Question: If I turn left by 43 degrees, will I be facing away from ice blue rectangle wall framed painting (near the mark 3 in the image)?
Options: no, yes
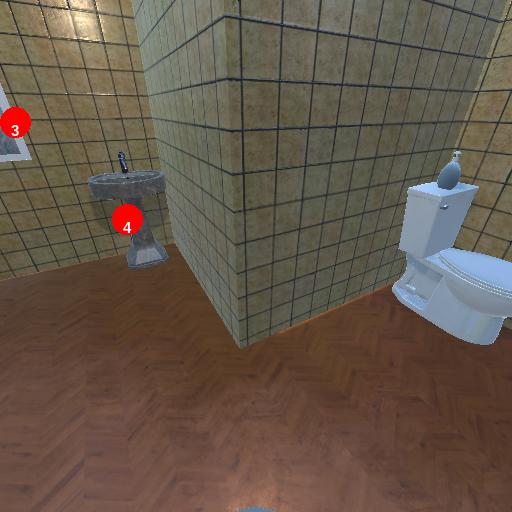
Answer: no